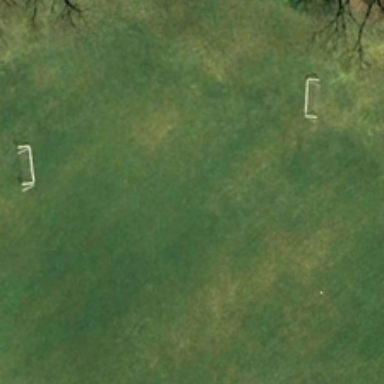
Several trees are near a piece of green meadow .